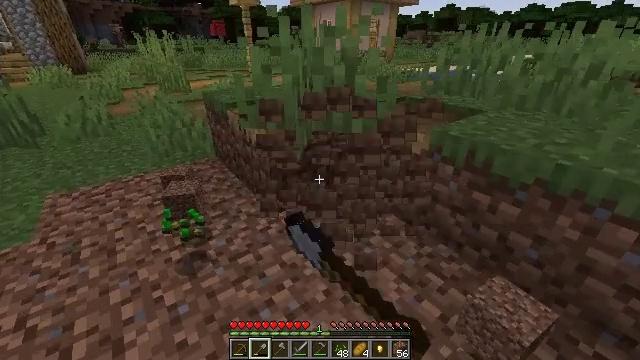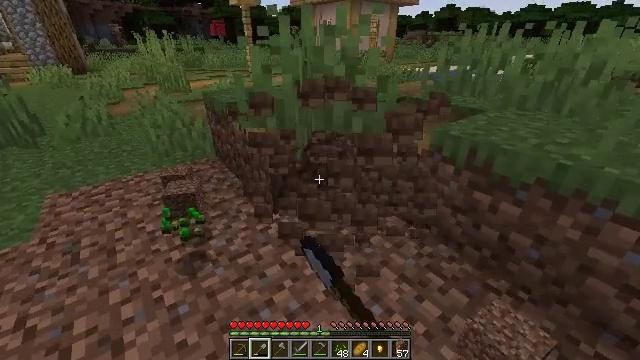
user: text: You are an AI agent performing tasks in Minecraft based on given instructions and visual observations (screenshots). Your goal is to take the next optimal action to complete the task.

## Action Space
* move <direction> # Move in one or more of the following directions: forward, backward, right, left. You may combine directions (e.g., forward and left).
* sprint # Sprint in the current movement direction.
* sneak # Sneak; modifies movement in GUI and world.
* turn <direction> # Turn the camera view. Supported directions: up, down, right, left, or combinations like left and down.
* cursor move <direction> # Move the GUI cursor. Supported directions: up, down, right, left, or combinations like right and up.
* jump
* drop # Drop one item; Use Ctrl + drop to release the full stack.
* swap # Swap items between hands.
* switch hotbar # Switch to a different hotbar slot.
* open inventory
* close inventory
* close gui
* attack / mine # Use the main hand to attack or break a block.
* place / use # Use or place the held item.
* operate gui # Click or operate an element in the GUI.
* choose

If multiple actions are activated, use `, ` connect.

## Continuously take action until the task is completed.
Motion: motion action
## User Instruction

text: Harvest grass block to clear the area.
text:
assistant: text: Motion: attack / mine
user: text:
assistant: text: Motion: attack / mine